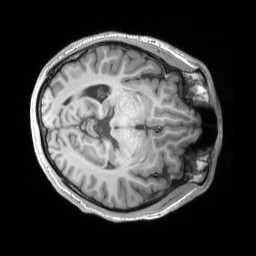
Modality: T1w
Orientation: axial
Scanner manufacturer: siemens
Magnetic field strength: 3 T
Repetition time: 2.25 s
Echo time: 0.00306 s